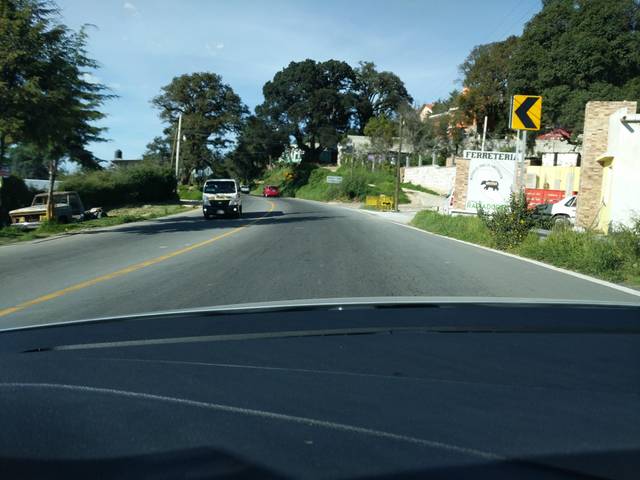
Region: Mexico
Coordinates: 20.141, -98.686